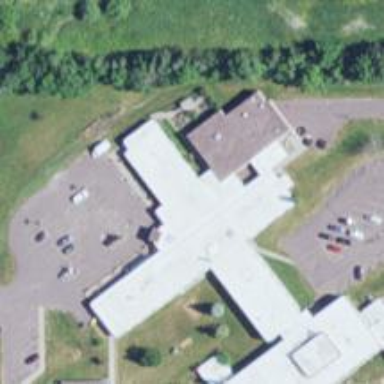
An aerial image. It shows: Healthcare clinic is depicted in the image.